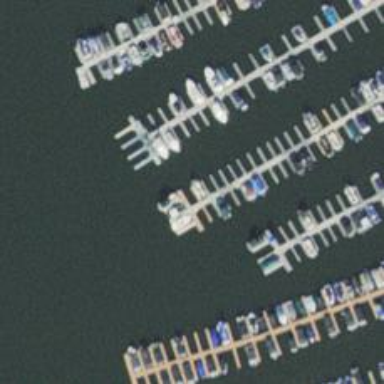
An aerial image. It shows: Man-made pier.